Question: I want to use burger icon i.e.

Basically I don't know how to put the burger icon in a 'UIBarButtonItem', and only exists in some icons and not exists what I want.
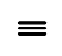
Answer: You'll want to use the 'UIBarButtonItem' constructor 'init(image: UIImage?, style: UIBarButtonItemStyle, target: Any?, action: Selector?)'
an example usage would be:
'''
self.navigationItem.leftBarButtonItem = UIBarButtonItem(image: UIImage(named: "burger_icon"), style: .plain, target: self, action: #selector(self.someMethod))
'''
In this example "burger_icon" is the name of the image asset in your project and 'self.someMethod' is the method that is called when this button is tapped.
For more information on the 'UIBarButtonItem' class you can look at the Apple documentation for the class. <URL>